Interaction volume radius: 5 \u00c5
Interaction volume height: 35 \u00c5
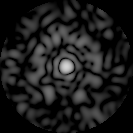
Disorder parameter: 0.8608